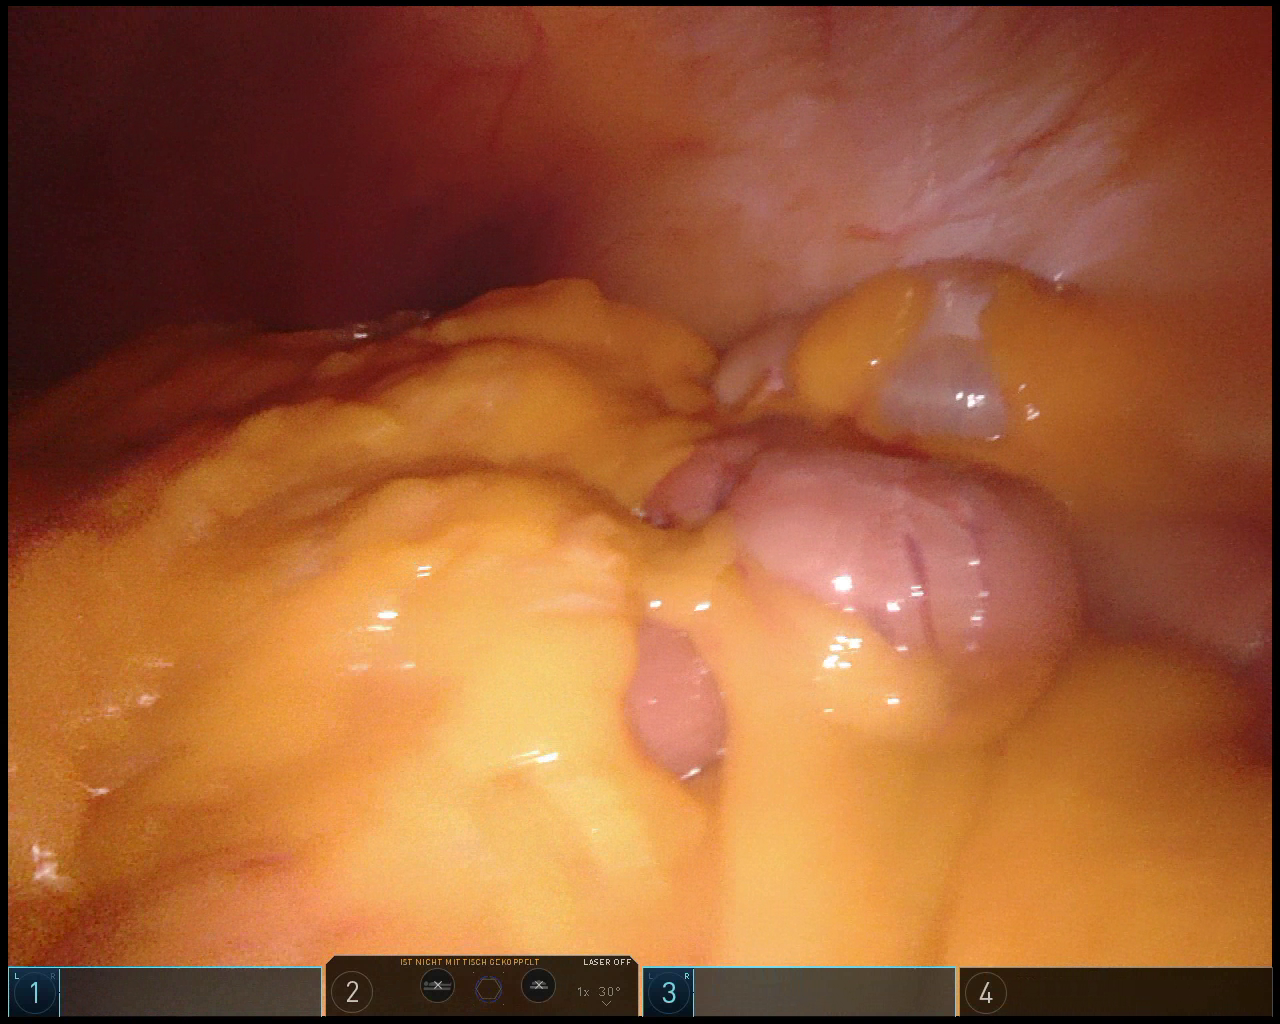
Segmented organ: small_intestine
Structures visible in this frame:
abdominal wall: yes
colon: yes
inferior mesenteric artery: no
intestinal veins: no
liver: no
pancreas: no
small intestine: yes
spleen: no
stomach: no
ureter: no
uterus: no
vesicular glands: no